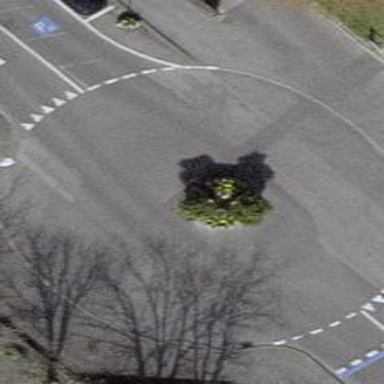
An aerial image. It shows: Mini roundabout on the road.